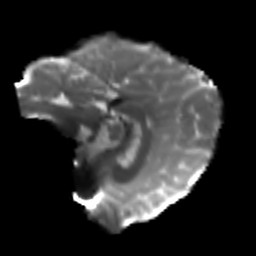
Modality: T2w
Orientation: sagittal
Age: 27
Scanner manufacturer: siemens
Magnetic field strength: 3 T
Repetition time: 4.52 s
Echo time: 0.084 s